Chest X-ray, PA view. Patient: 59 years old, sex M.
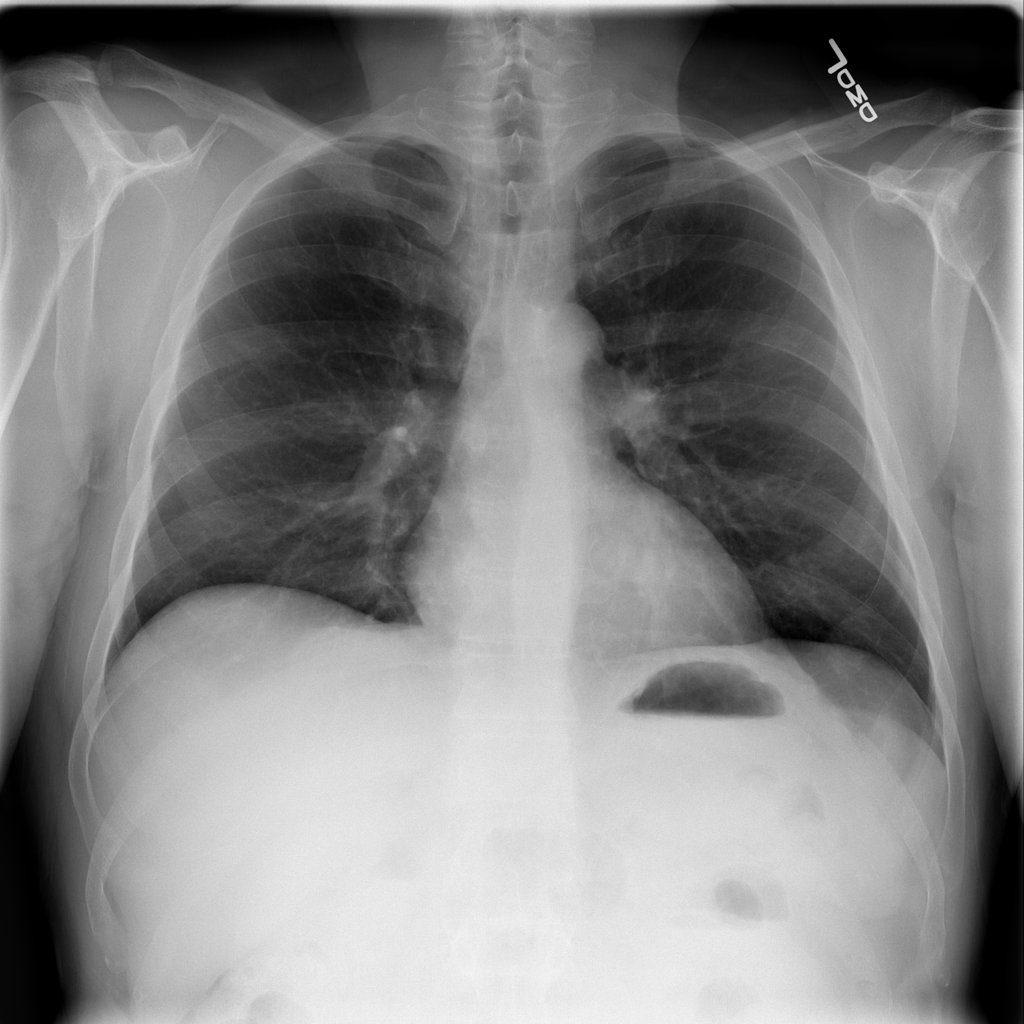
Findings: No Finding